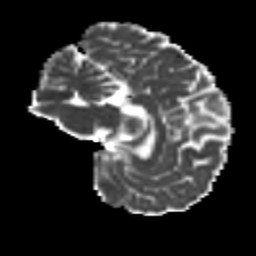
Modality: MD
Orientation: sagittal
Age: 22
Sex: female
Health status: healthy
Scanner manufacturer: siemens
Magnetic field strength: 3 T
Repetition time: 8.6 s
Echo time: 0.095 s